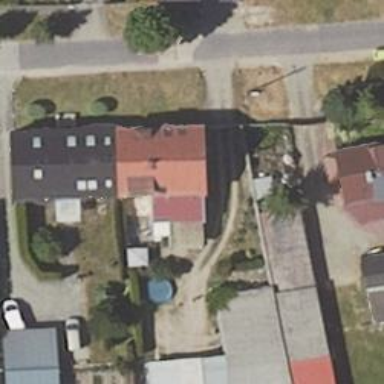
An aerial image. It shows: Driveway.